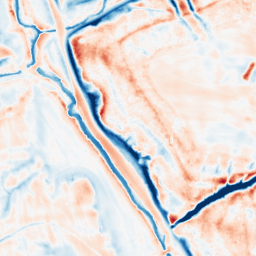
Category: trend_removal
Decomposition family: local_polynomial
Decomposition parameters: window_size: 21
degree: 1
Upsampling method: linear_exact
Upsampling parameters: scale: 2
Upsampling scale: 2